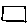
Label: square